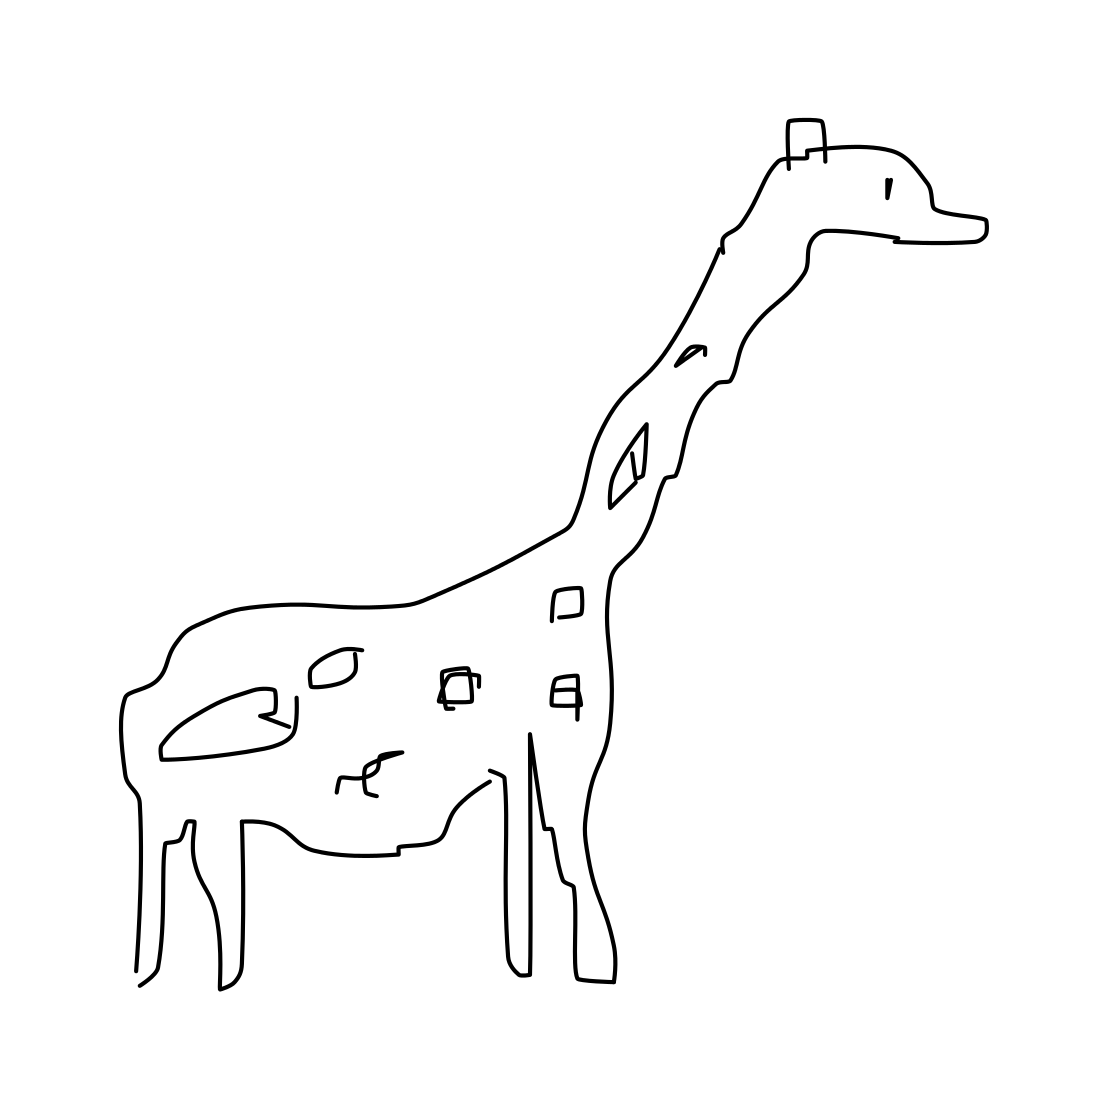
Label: giraffe